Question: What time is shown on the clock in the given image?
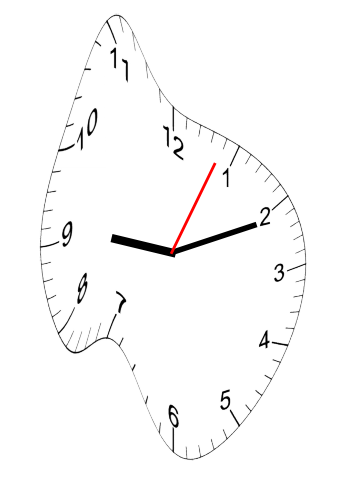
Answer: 09:11:04